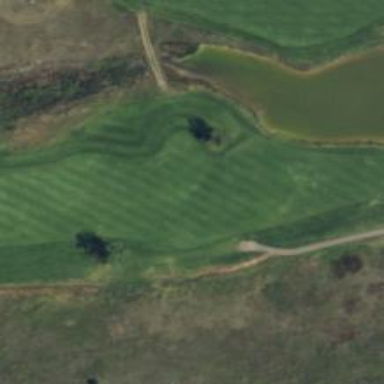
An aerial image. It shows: Path designated as golf cartpath. This is Golf Cart Path.